一年级 · 计数
多3个。( )

00000000

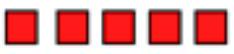
答案: \sqrt{ }$